Question: When I try to load my existing project using Eclipse I get the error of "Invalid project contents directory".
I have created those files in Windows environment and now I'm trying to open those files as PHP projects in Linux.
What can I do to fix this problem?

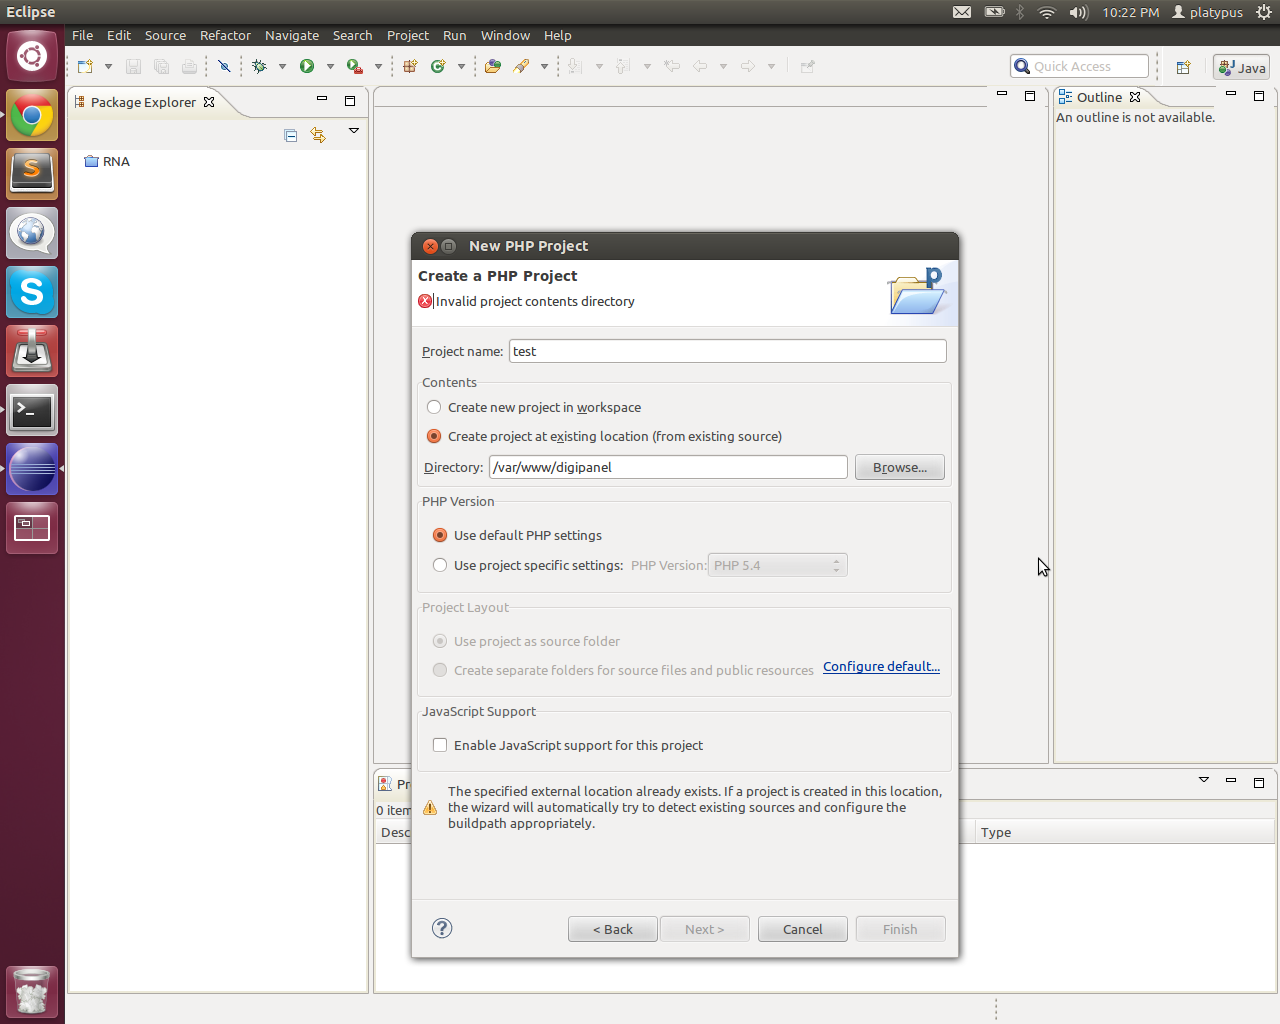
Answer: After using chown command on my www folder recursively, the problem was gone. I think the problem was that eclipse can't create new files inside those folders. (Duh!)
So:
'''
sudo chown -R /var/www user:group
'''